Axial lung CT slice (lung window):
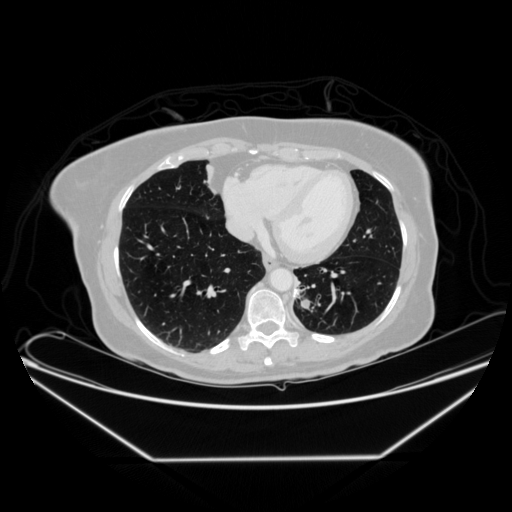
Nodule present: yes
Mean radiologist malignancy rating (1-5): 3.25